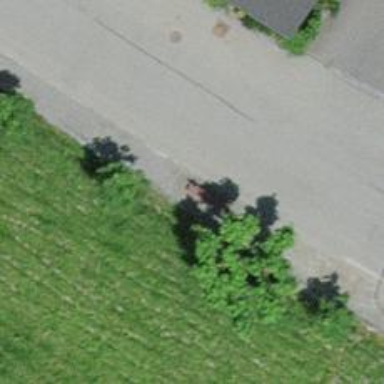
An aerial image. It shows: Red bench.